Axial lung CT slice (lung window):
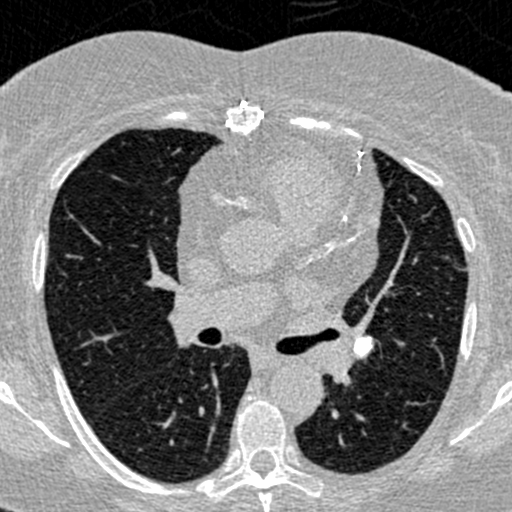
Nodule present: no